Interaction volume radius: 10 \u00c5
Interaction volume height: 10 \u00c5
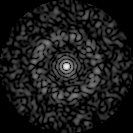
Disorder parameter: 0.8687